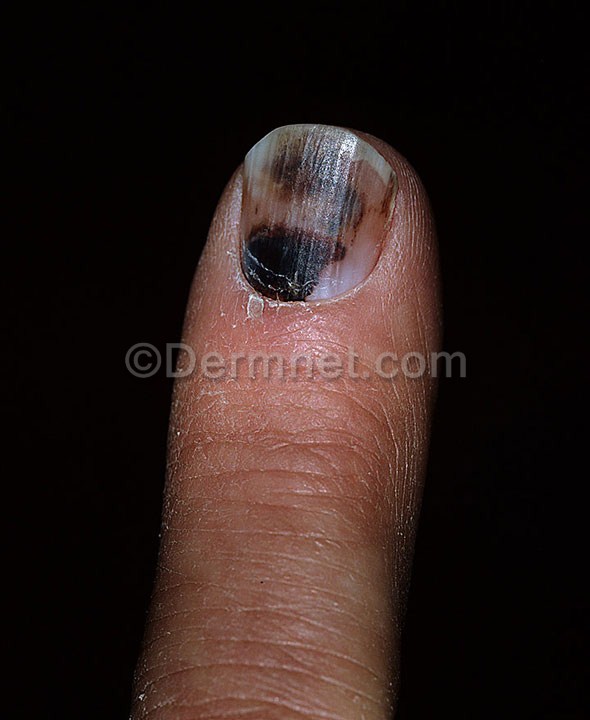
Disease: Nail Fungus and other Nail Disease